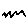
Label: zigzag